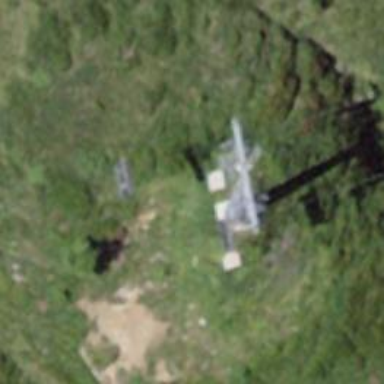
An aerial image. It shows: Pylon used for aerialway.